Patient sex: M
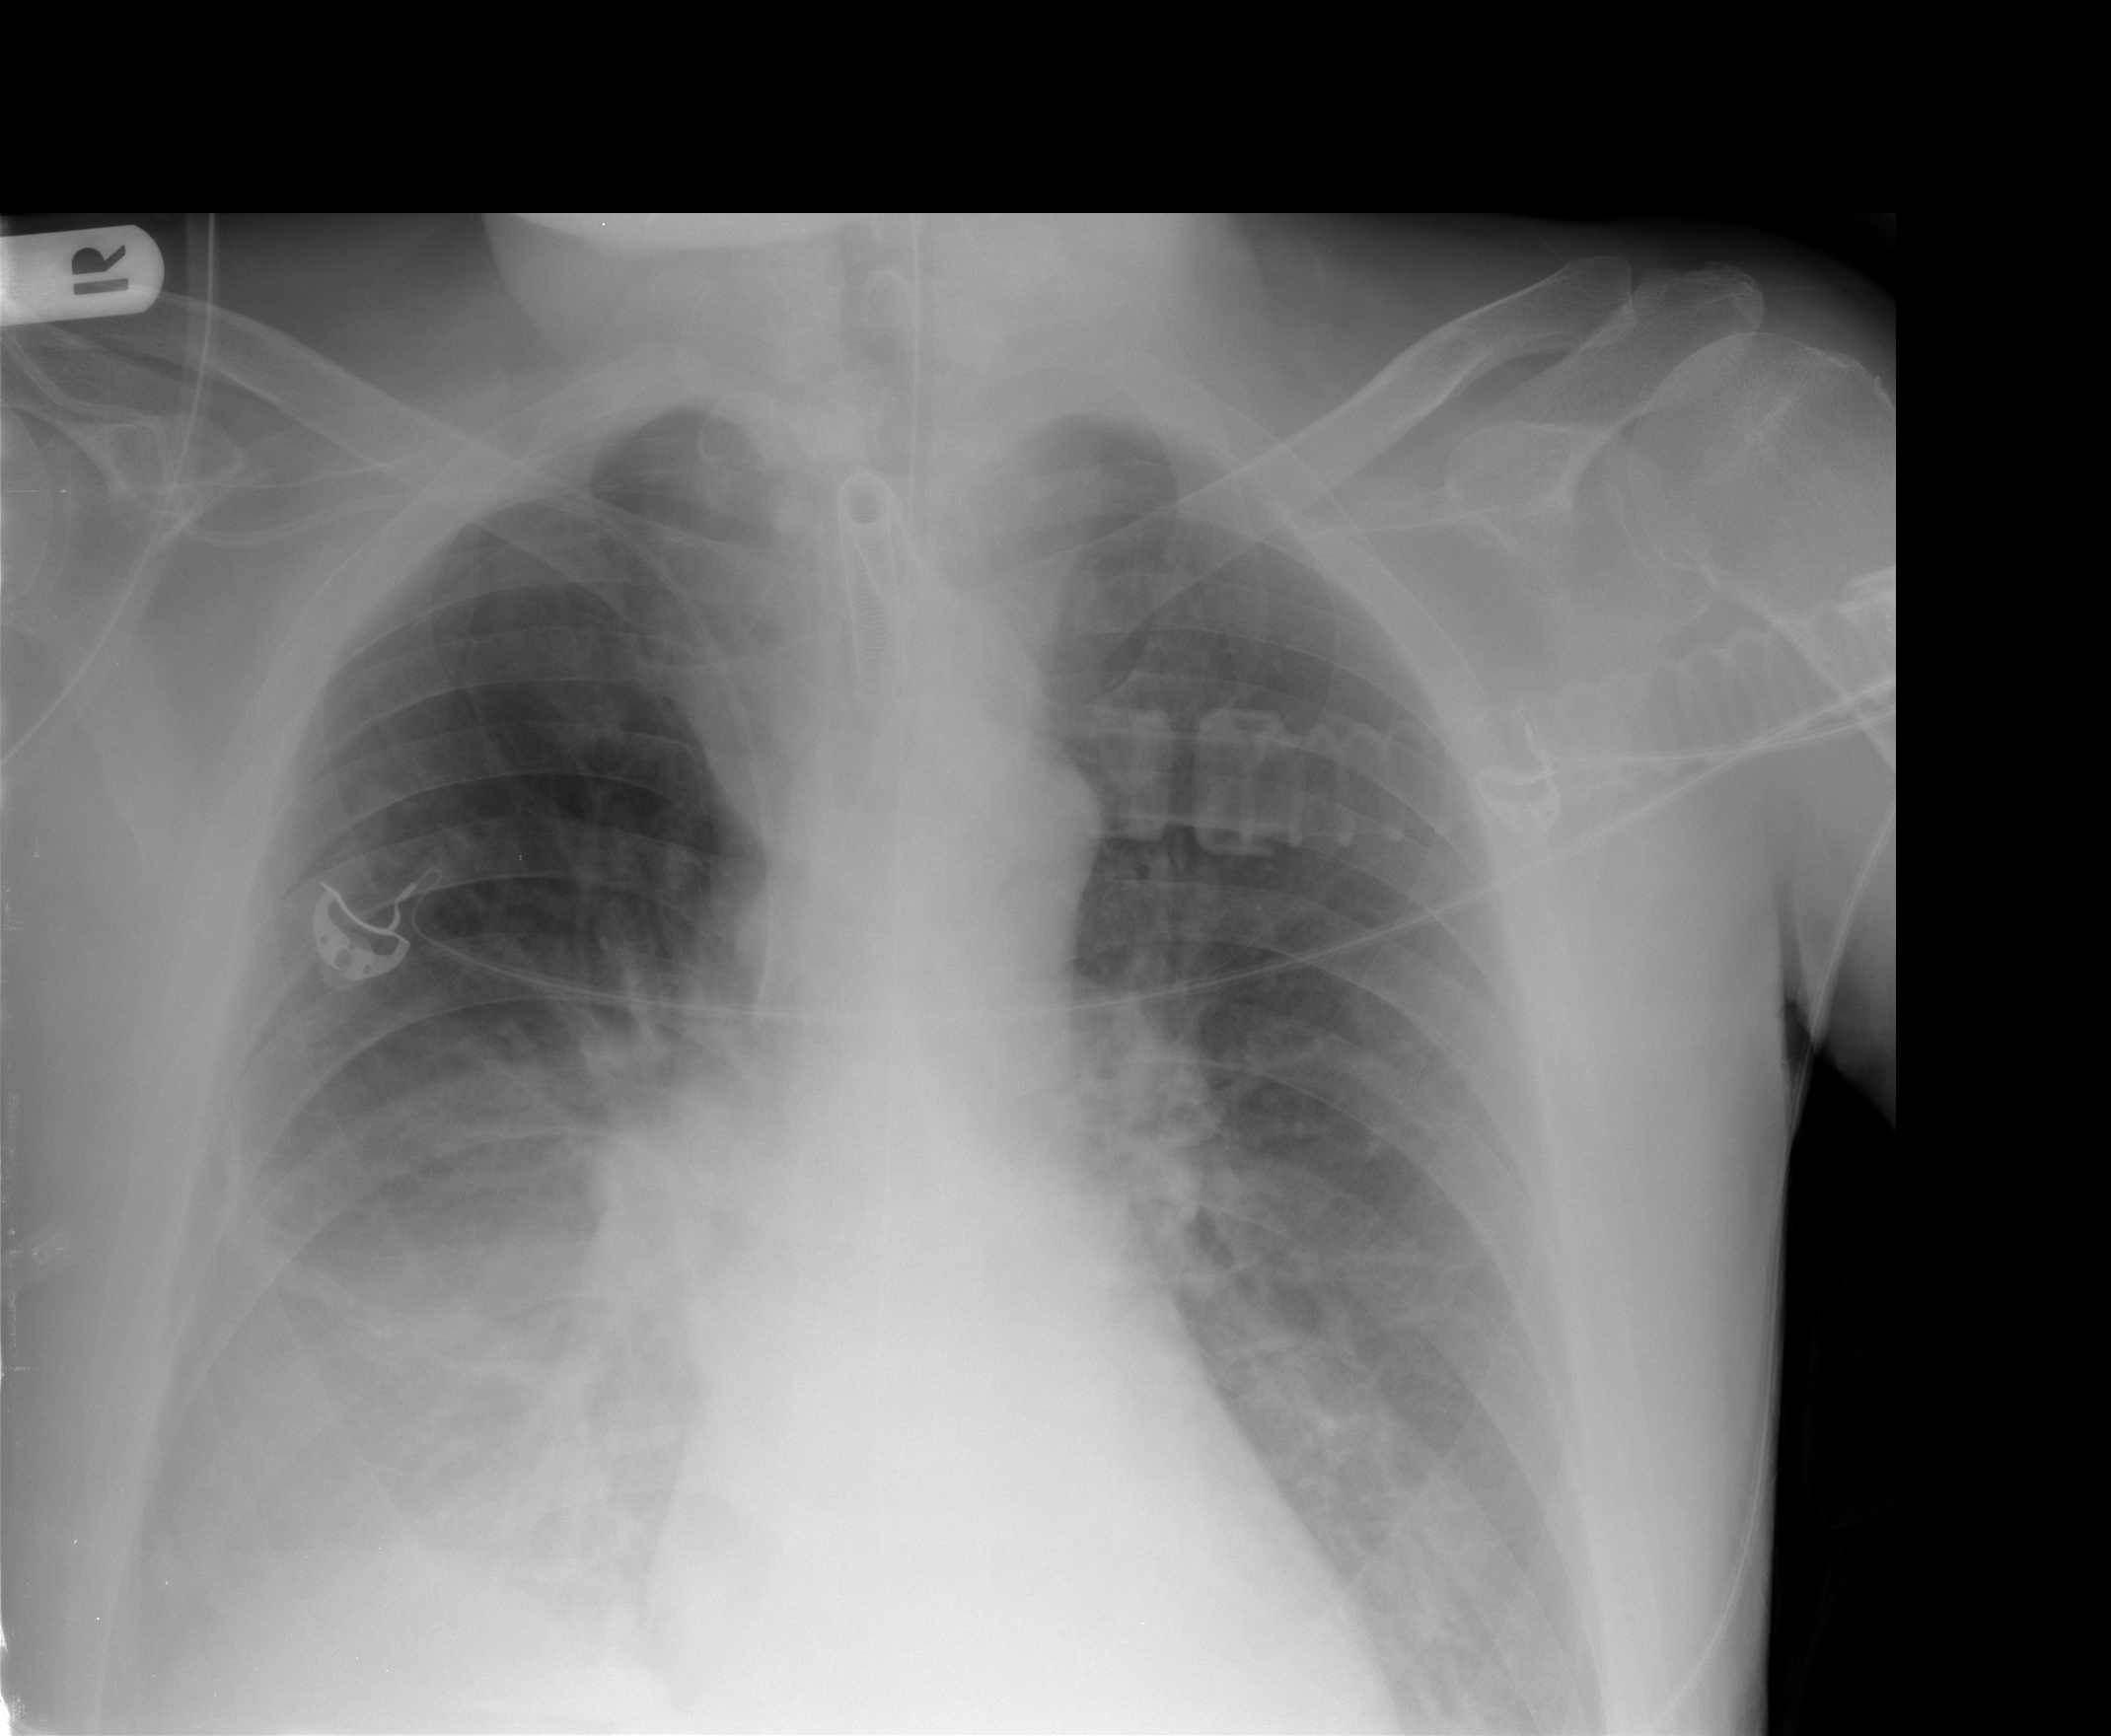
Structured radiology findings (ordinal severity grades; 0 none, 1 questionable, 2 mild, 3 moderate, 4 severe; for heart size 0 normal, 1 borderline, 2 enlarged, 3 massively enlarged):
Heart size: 0
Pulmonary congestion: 1
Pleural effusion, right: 2
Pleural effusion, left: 1
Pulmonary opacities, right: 2
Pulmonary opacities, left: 0
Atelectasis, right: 3
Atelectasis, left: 0